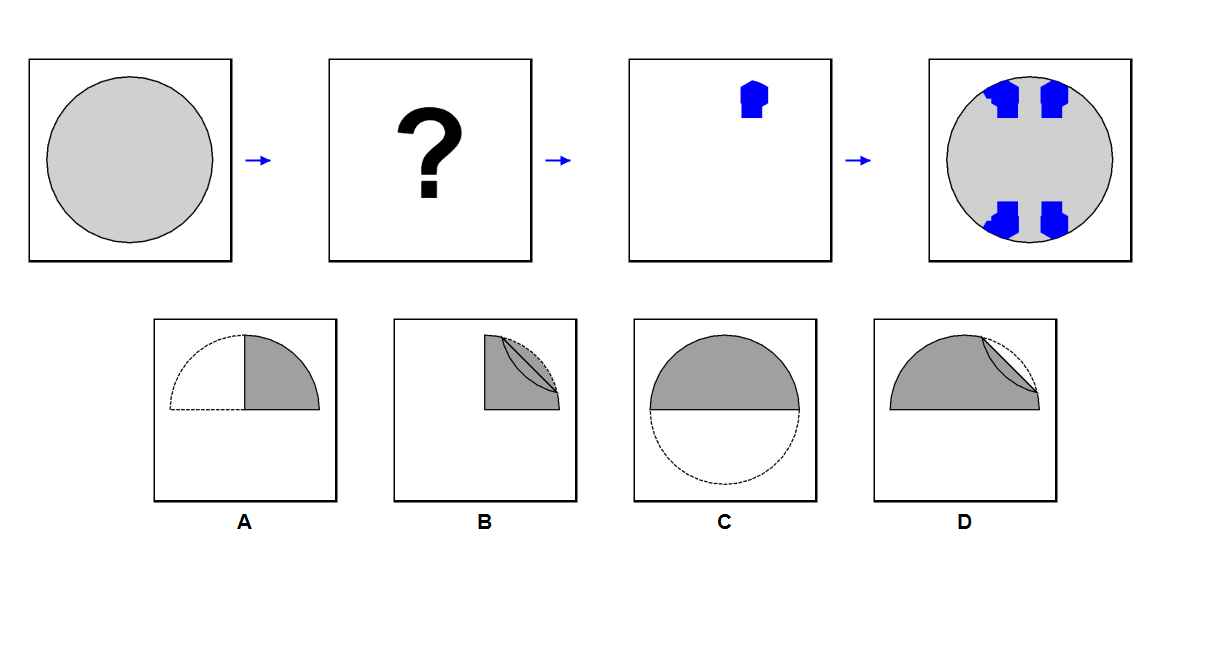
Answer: D